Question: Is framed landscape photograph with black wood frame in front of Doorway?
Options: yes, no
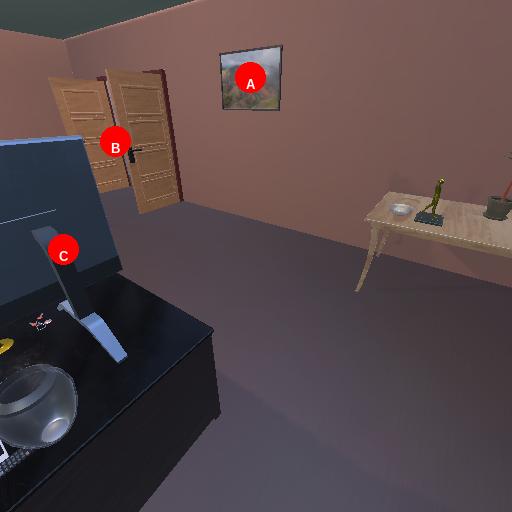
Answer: yes